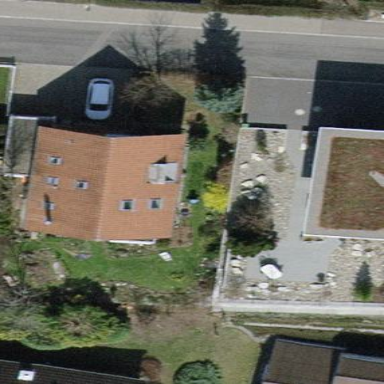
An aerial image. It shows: Gabled roof house.